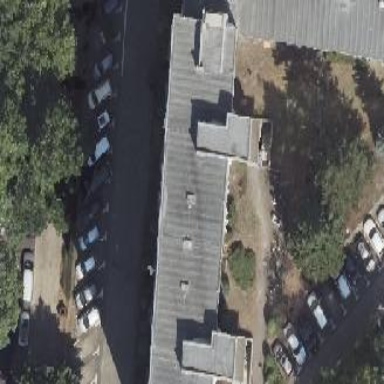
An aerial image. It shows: Flat-roofed apartment building.